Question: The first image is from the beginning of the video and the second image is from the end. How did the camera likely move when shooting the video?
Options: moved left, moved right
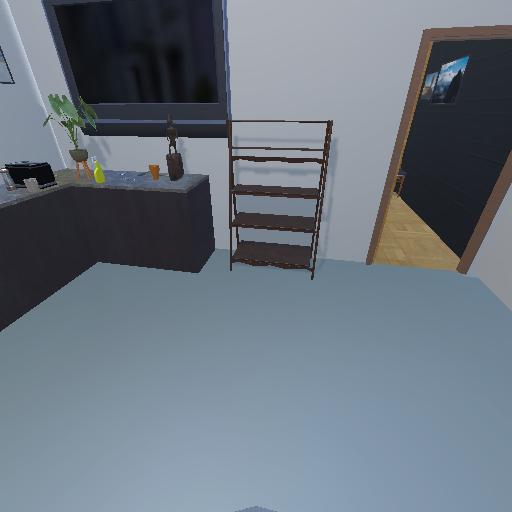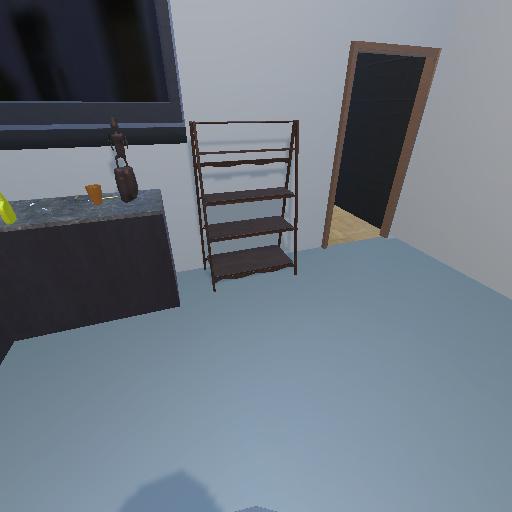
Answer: moved left